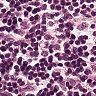
Metastatic tissue present: no